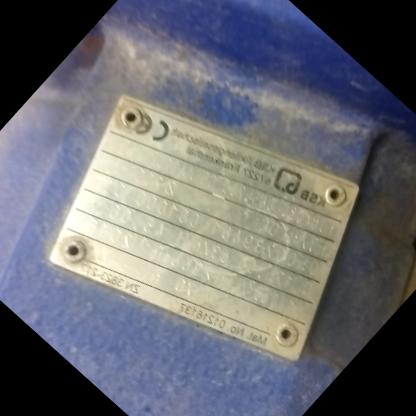
Klasa: tabliczka-znamionowa